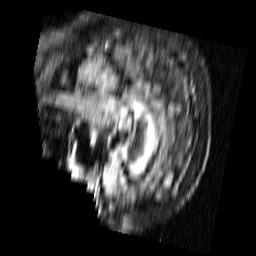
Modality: FLAIR
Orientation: sagittal
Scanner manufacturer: siemens
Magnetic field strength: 1.5 T
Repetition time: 8.78 s
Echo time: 0.108 s